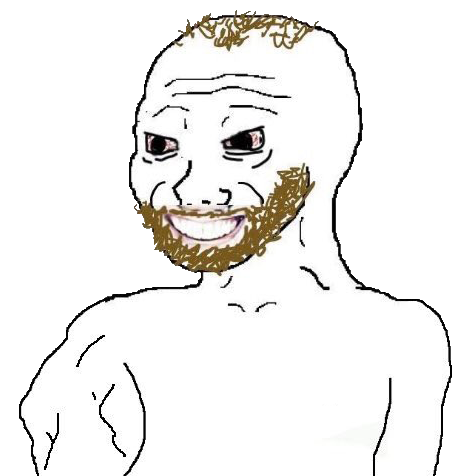
Label: 5_Coomer